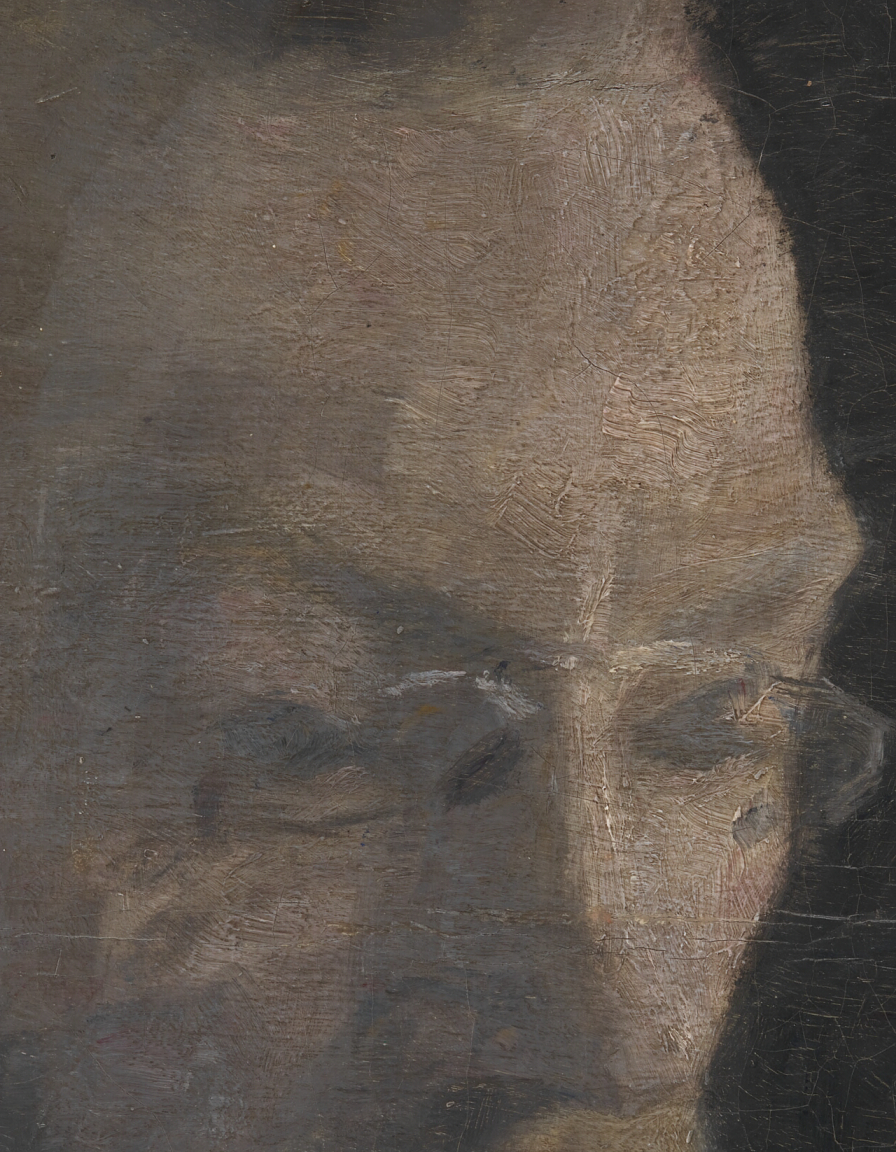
portrait painting, extreme close up, dark chiaroscuro, bald forehead and eyes of elderly man with wire-rimmed glasses and downcast gaze, dark atmospheric background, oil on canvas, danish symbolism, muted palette